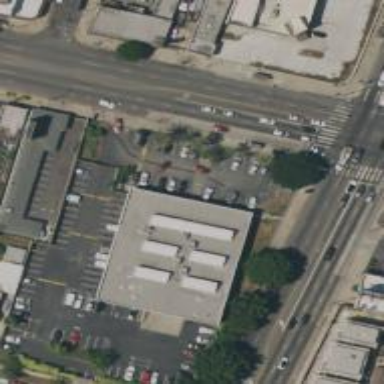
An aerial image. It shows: Post office.